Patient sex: F
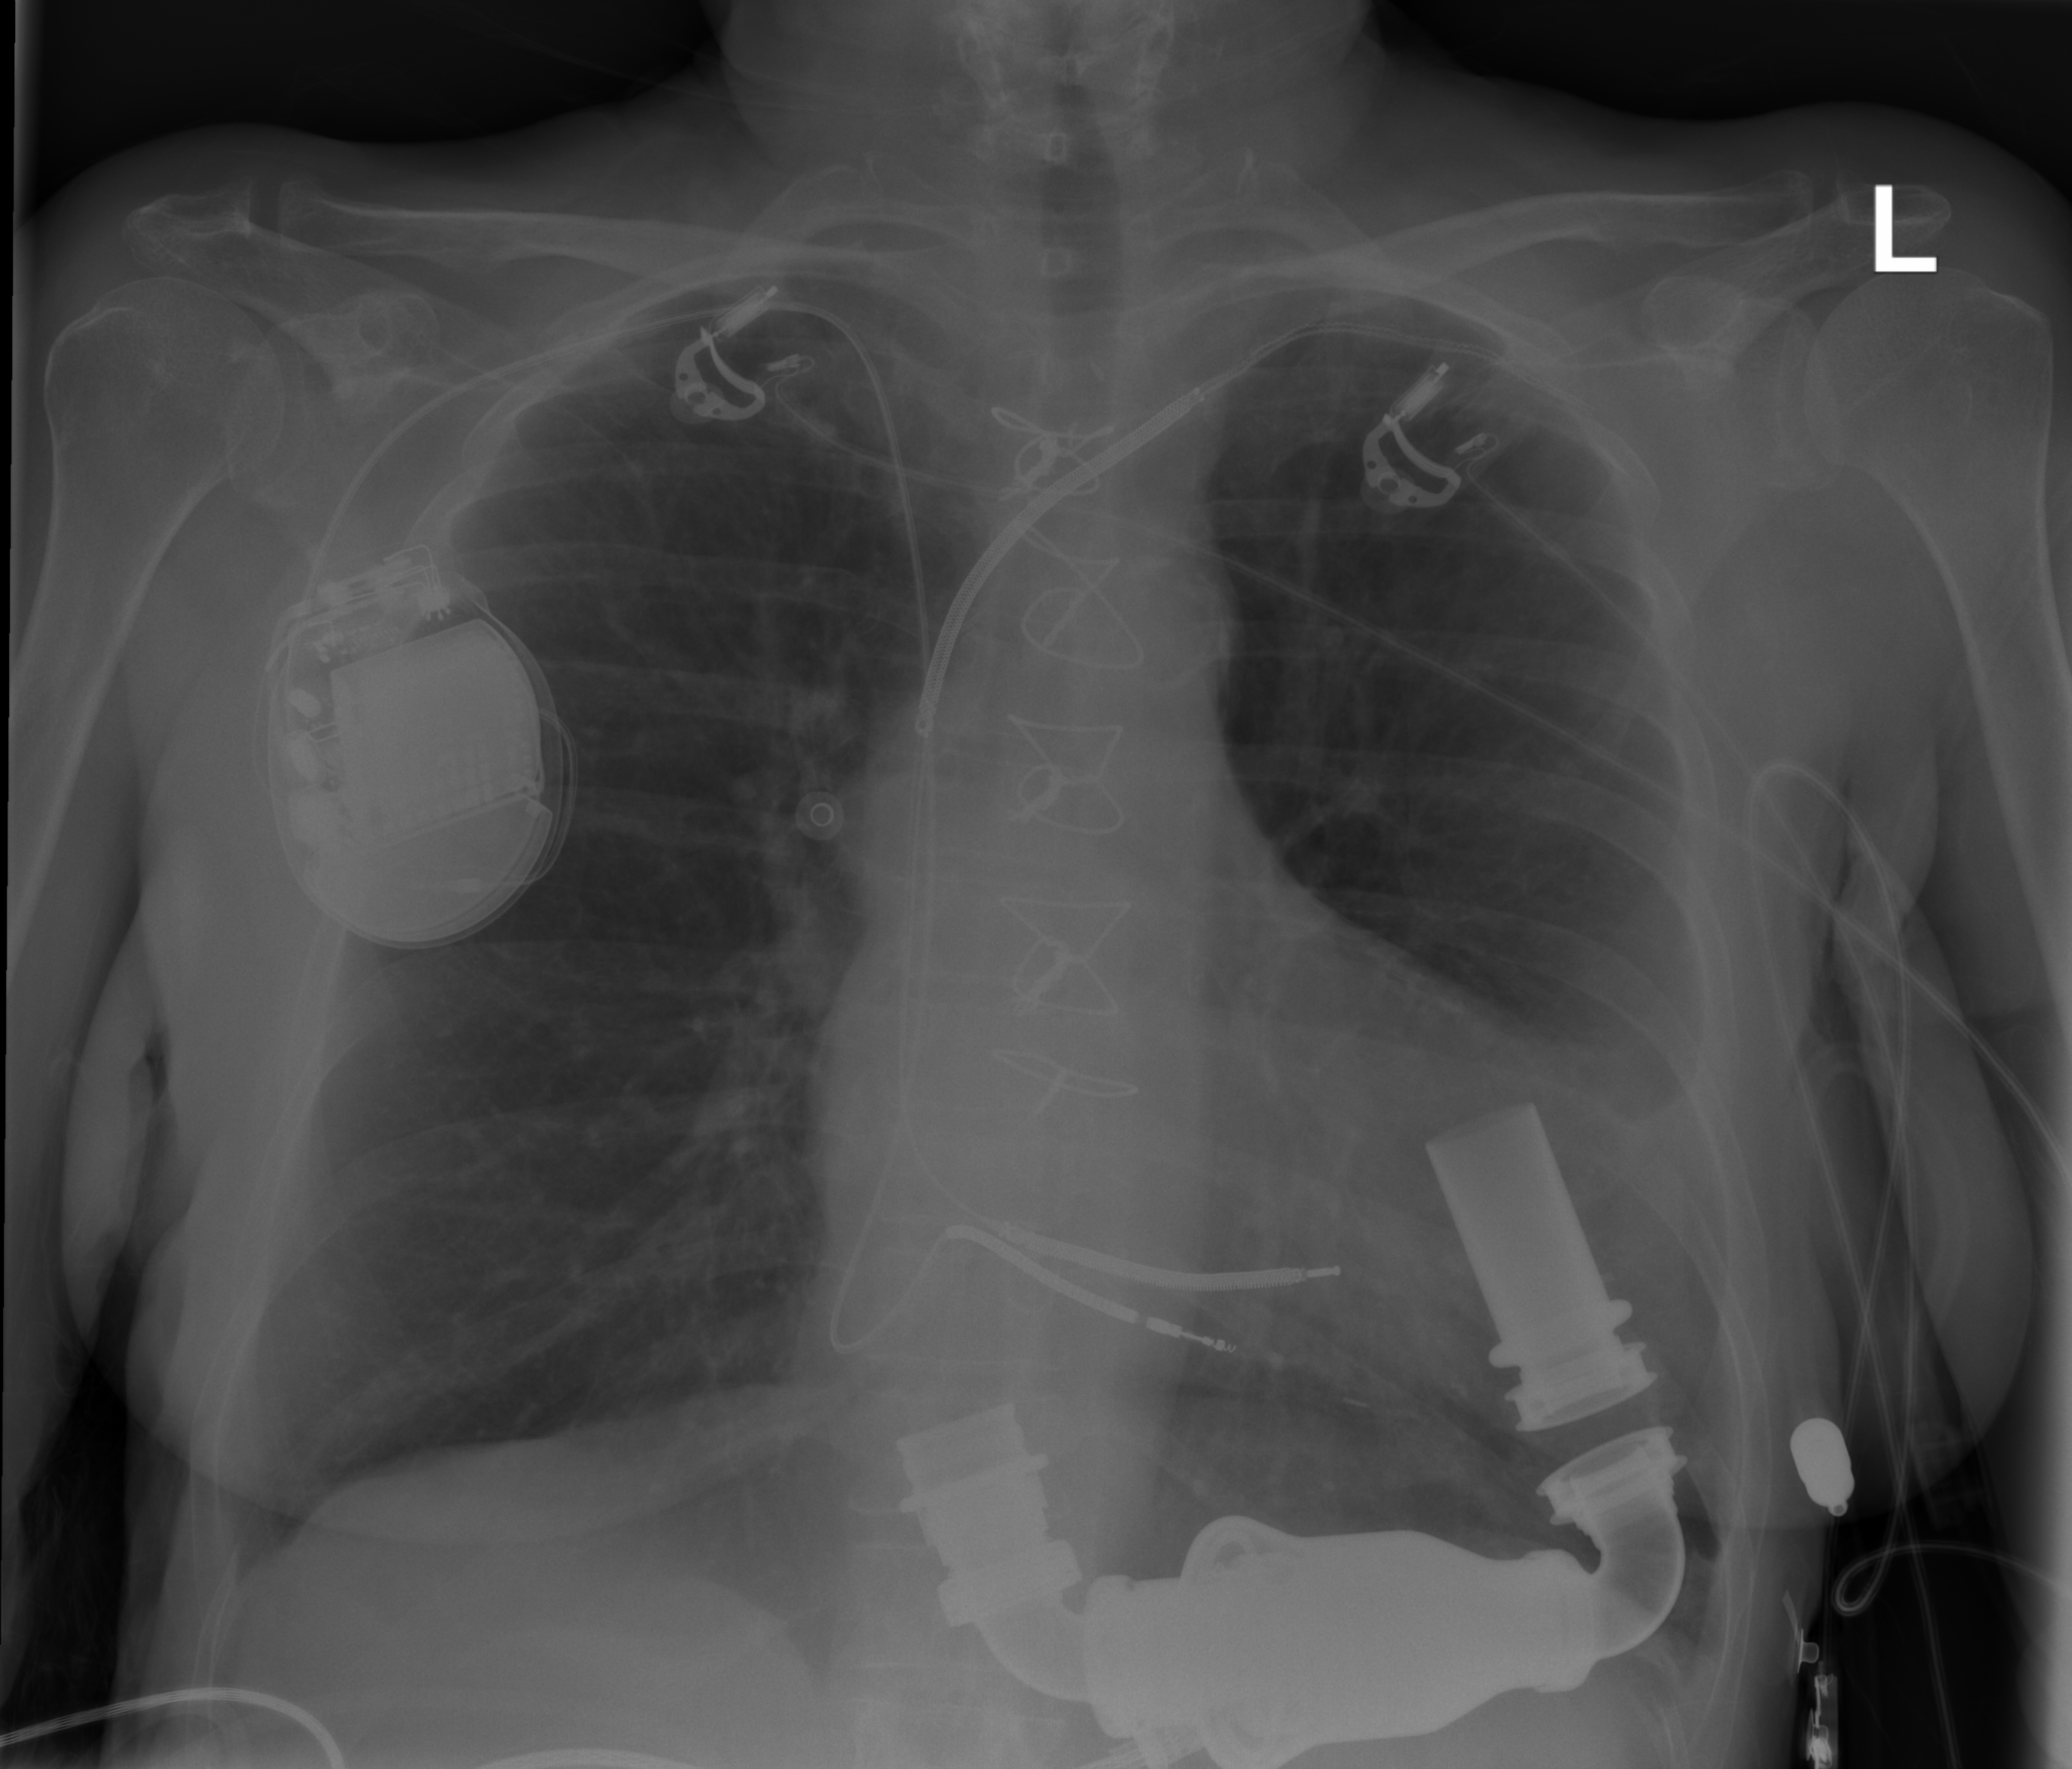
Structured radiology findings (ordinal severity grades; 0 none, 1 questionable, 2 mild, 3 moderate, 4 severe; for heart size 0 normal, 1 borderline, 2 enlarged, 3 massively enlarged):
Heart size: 2
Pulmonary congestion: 0
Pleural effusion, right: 0
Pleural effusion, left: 1
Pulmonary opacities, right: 0
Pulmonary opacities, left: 0
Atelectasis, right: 0
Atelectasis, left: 1